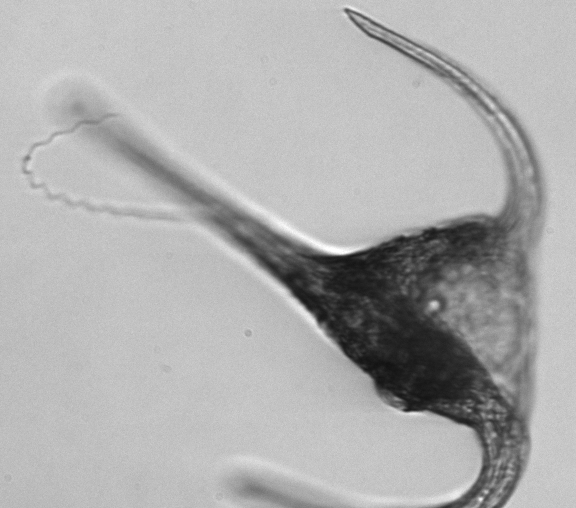
Label: Tripos